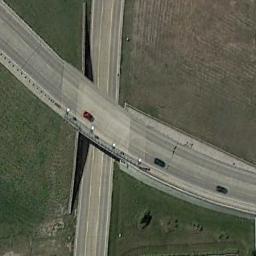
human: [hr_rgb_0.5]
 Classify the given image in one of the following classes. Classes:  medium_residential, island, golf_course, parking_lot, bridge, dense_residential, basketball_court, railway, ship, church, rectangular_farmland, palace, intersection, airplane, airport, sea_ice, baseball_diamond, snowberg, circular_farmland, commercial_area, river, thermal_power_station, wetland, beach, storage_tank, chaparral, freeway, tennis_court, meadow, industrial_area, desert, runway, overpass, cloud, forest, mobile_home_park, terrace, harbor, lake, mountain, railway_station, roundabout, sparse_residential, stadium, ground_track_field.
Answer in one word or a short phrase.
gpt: overpass